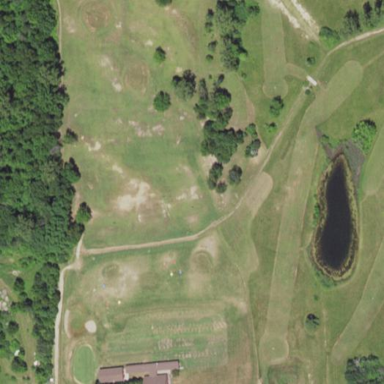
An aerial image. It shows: Golf course surrounded by greenery.